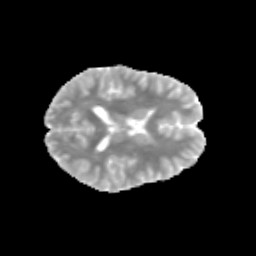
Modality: MD
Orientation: axial
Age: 14
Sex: female
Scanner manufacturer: siemens
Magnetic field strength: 3 T
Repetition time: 3.8 s
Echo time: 0.07 s